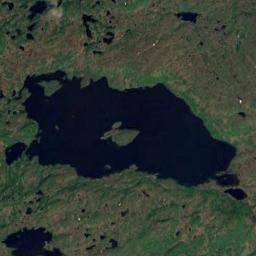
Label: lake